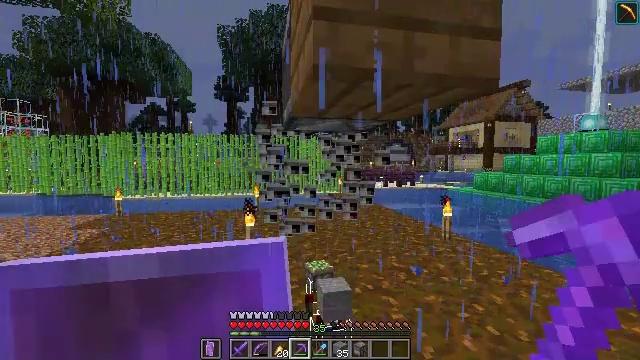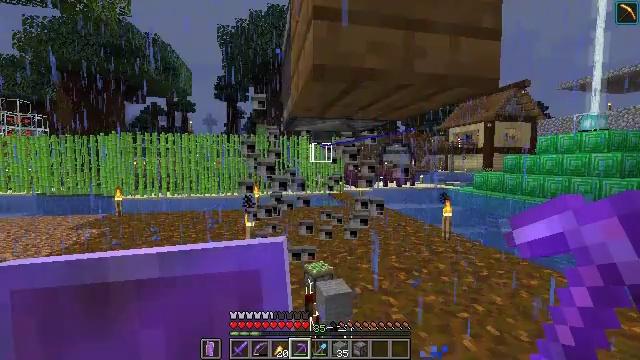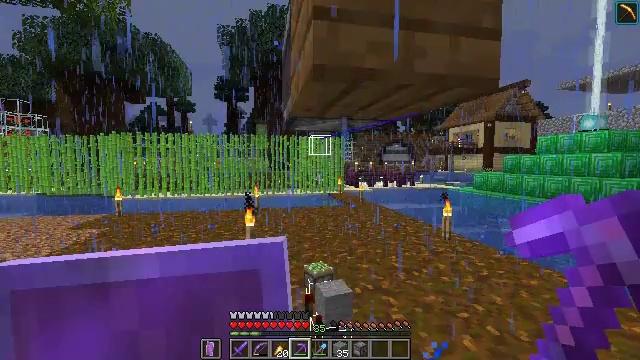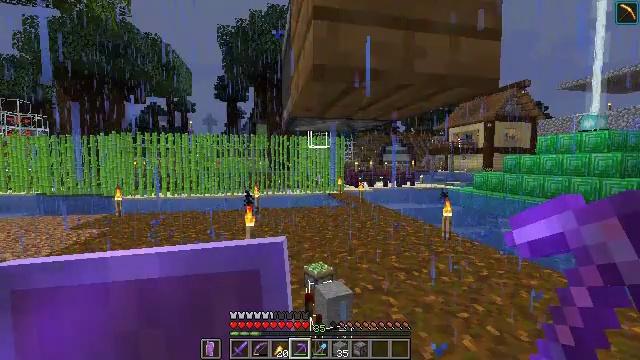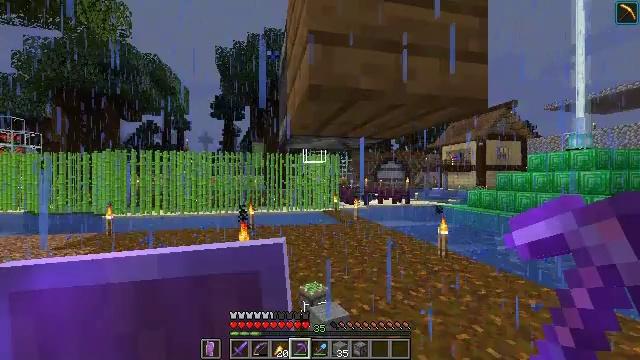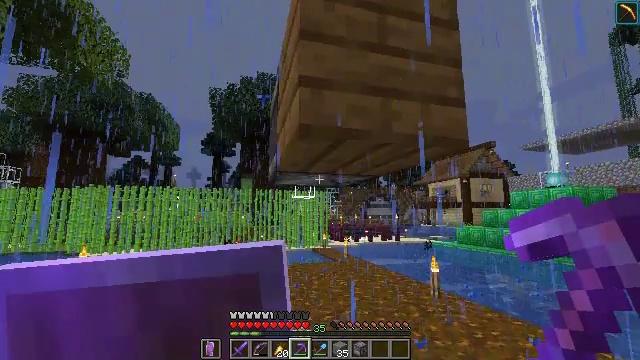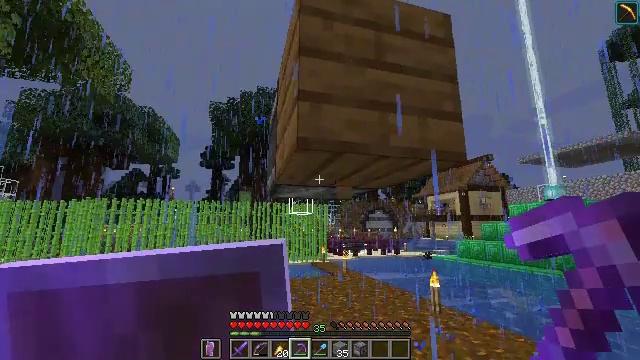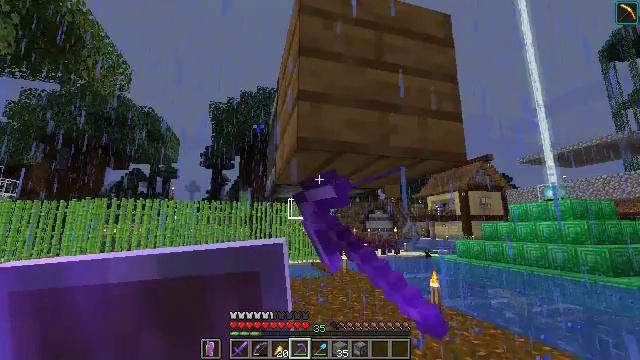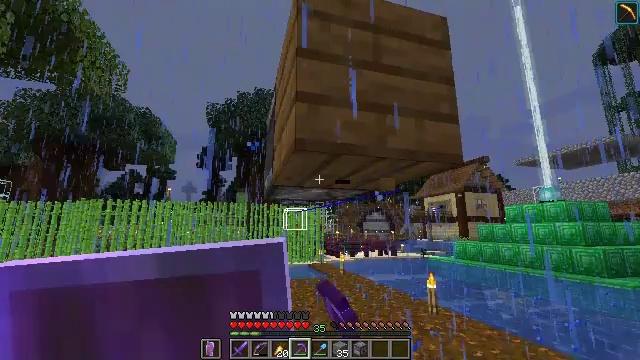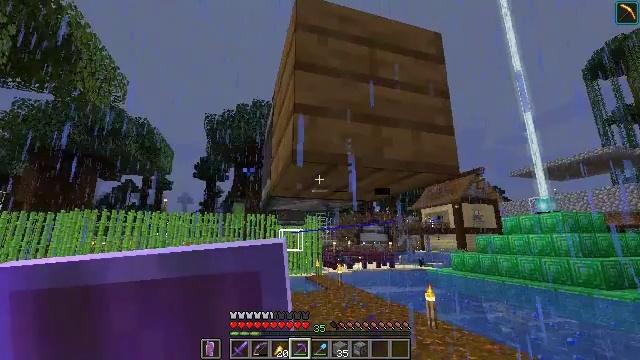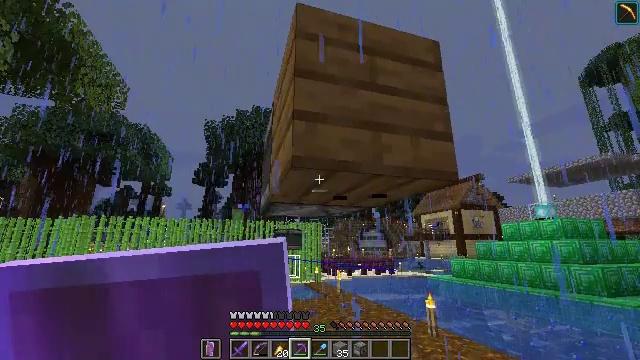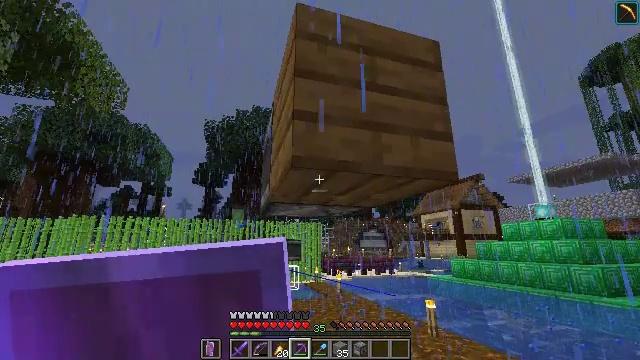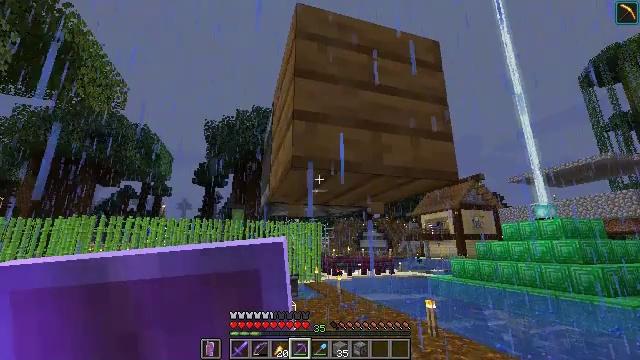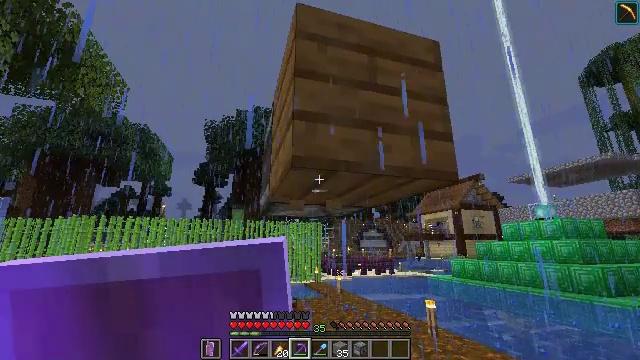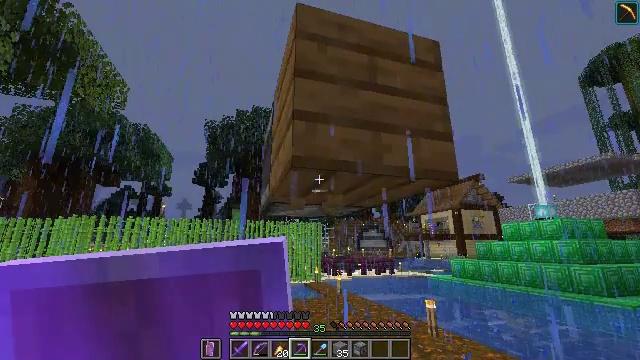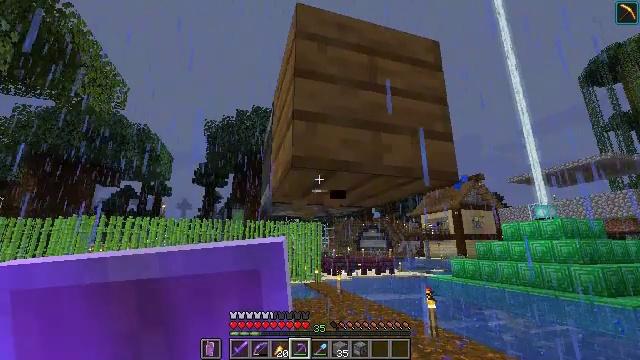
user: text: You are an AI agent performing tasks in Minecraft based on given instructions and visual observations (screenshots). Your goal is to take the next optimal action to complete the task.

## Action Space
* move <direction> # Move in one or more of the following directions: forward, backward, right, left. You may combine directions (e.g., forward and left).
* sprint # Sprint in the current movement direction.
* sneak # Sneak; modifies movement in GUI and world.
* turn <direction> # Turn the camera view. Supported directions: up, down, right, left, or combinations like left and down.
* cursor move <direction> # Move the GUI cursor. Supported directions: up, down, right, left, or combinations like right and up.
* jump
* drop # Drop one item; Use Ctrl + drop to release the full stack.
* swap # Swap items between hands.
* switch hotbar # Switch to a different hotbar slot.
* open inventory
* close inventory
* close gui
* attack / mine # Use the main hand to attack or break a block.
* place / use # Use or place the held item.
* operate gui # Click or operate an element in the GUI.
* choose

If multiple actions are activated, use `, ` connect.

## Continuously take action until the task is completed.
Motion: motion action
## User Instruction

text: Attack the spruce planks to recycle them.
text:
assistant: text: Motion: attack / mine
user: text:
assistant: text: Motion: attack / mine
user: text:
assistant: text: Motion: attack / mine
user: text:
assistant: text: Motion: turn right and up, attack / mine
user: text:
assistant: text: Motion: turn right and up
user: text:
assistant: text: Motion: turn up, attack / mine
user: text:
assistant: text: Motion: attack / mine
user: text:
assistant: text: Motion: no_op
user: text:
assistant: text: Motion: turn up
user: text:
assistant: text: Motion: turn up
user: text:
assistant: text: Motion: no_op
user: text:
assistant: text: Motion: attack / mine
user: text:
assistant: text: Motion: attack / mine
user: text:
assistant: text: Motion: attack / mine
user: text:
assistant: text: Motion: attack / mine
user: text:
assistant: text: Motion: attack / mine
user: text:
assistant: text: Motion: attack / mine
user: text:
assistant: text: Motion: attack / mine
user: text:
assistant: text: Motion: attack / mine
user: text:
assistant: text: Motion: attack / mine
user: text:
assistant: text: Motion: attack / mine
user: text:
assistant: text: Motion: attack / mine
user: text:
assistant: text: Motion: attack / mine
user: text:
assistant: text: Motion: attack / mine
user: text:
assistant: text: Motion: attack / mine
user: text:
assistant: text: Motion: attack / mine
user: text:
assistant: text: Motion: attack / mine
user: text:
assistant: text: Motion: attack / mine
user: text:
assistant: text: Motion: attack / mine
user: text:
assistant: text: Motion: attack / mine